Question: Count the number of objects in the diagram.
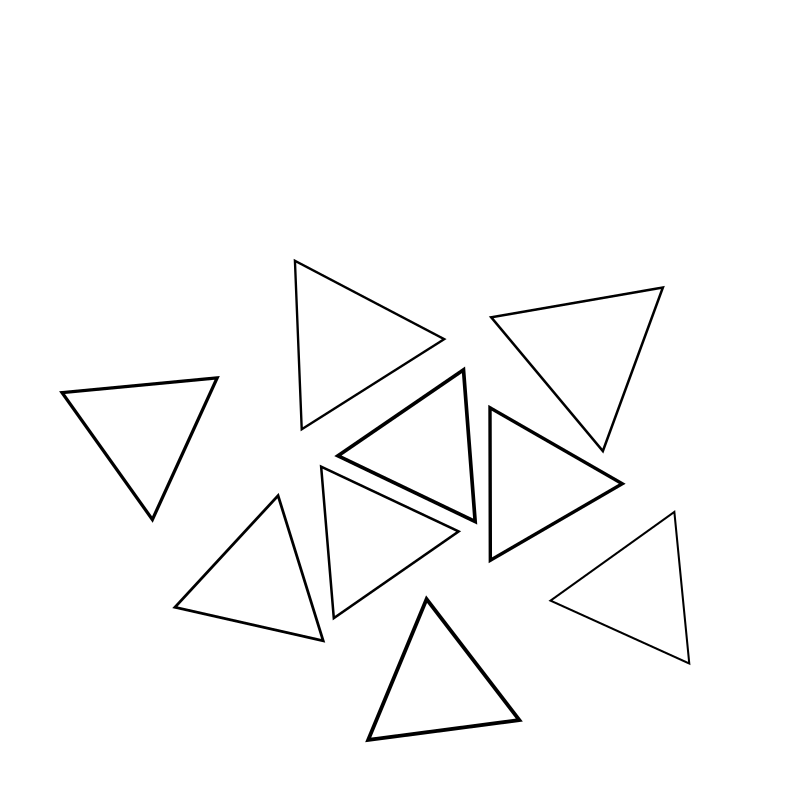
Answer: 9